Question: I think I made a real mess in my GIT.
Here ist the situation:

The top most item (unveroffentliche...) is a working directory with some pending changes. I don't need them.
I just want to get back to the marked point, the commit from 5.Jun.
I would like to get rid of the detached head and this small branch and finally have master where HEAD is currently pointing.
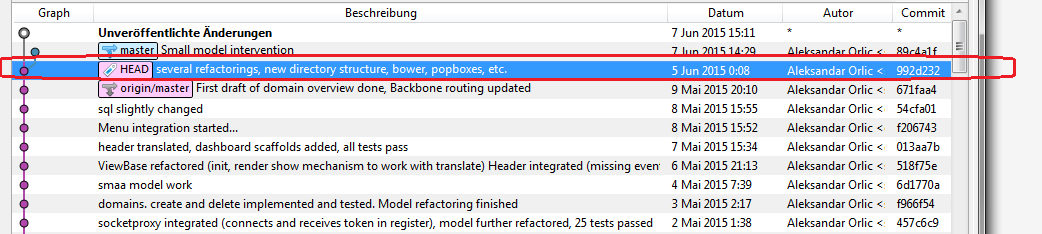
Answer: Follow the below steps:
Right-click on the last good commit.
Select "Reset current branch to this commit".
In the dialog that comes up, select the "Hard" option.
Using this will reset your 'HEAD' to that point permanently. All the commits above that point will be lost.
You can use 'reset' command to reset your 'HEAD' to that commit.
'''
git reset --hard <commit_id>
git reset --hard 992d232 # By finding from the image attached.
'''
To push the changes onto remote repository, use the below command. '-f' will forcibly push your local branch onto remote.
'''
git push -f origin branch
'''
Also on a general note, the command below will reset the 'HEAD' to 'n' commits back the current point.
'''
git reset --hard HEAD~n
'''